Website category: university
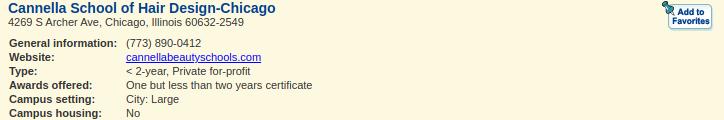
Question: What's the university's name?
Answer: Cannella School of Hair Design-Chicago

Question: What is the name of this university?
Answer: Cannella School of Hair Design-Chicago

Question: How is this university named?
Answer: Cannella School of Hair Design-Chicago

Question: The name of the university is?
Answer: Cannella School of Hair Design-Chicago

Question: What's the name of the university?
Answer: Cannella School of Hair Design-Chicago

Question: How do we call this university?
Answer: Cannella School of Hair Design-Chicago

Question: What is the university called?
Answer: Cannella School of Hair Design-Chicago

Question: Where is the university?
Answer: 4269 S Archer Ave, Chicago, Illinois 60632-2549

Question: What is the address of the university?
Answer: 4269 S Archer Ave, Chicago, Illinois 60632-2549

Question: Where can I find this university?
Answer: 4269 S Archer Ave, Chicago, Illinois 60632-2549

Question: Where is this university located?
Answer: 4269 S Archer Ave, Chicago, Illinois 60632-2549

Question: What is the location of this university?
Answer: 4269 S Archer Ave, Chicago, Illinois 60632-2549

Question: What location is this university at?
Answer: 4269 S Archer Ave, Chicago, Illinois 60632-2549

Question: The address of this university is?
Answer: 4269 S Archer Ave, Chicago, Illinois 60632-2549

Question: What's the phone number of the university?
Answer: (773) 890-0412

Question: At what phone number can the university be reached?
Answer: (773) 890-0412

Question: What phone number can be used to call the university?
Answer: (773) 890-0412

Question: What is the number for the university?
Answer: (773) 890-0412

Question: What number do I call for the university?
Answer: (773) 890-0412

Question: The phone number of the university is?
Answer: (773) 890-0412

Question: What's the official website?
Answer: cannellabeautyschools.com

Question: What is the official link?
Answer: cannellabeautyschools.com

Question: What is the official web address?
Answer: cannellabeautyschools.com

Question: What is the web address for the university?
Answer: cannellabeautyschools.com

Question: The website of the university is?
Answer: cannellabeautyschools.com

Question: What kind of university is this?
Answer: < 2-year, Private for-profit

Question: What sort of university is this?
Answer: < 2-year, Private for-profit

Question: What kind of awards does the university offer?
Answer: One but less than two years certificate

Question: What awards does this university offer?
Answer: One but less than two years certificate

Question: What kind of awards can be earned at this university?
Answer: One but less than two years certificate

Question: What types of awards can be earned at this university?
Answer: One but less than two years certificate

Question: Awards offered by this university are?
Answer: One but less than two years certificate

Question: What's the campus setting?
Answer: City: Large

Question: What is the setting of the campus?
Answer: City: Large

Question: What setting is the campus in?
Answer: City: Large

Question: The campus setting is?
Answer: City: Large

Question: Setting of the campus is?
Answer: City: Large

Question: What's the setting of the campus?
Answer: City: Large

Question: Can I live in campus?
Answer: No

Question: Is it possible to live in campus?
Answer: No

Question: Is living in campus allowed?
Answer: No

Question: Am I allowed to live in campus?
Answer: No

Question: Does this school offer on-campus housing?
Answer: No

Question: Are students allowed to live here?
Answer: No

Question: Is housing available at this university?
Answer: No